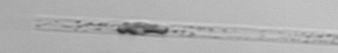
Label: Dactyliosolen_blavyanus